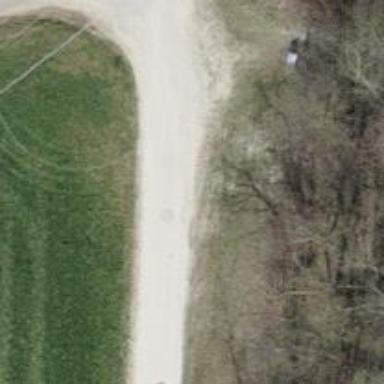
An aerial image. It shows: Dirt footway.